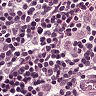
Metastatic tissue present: yes